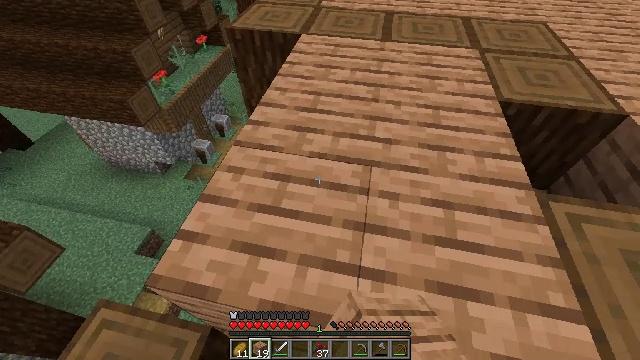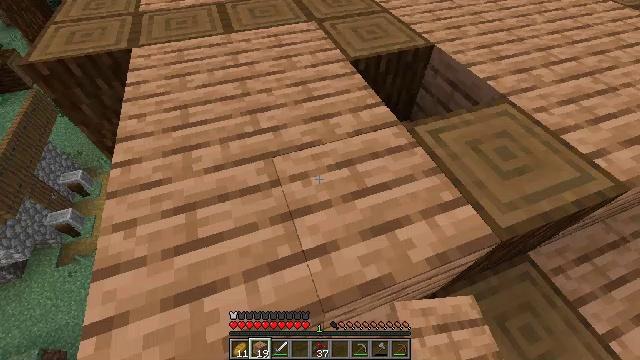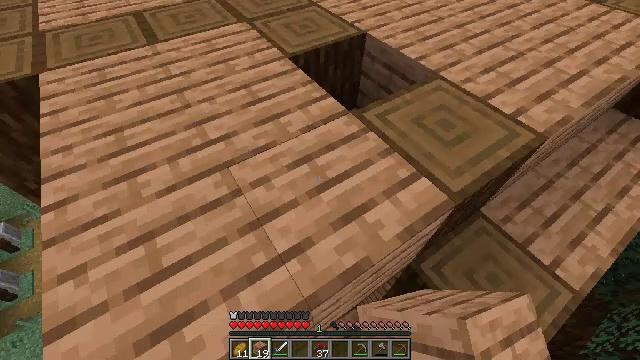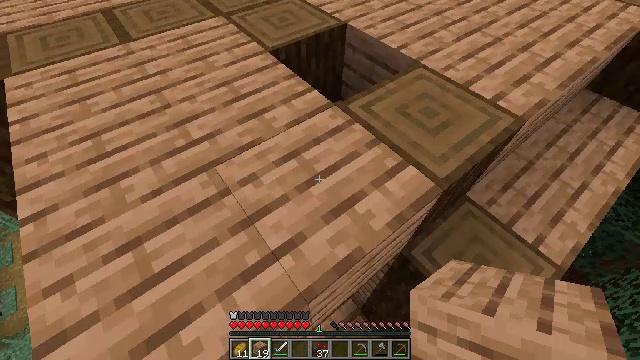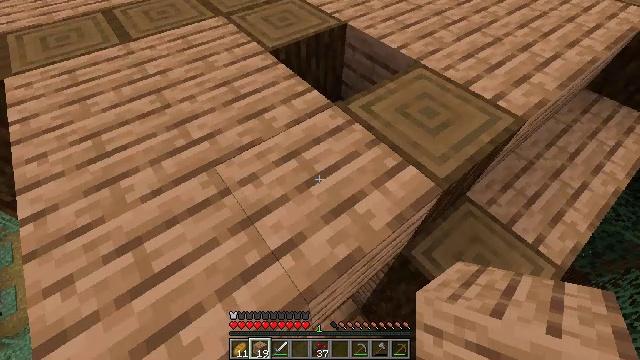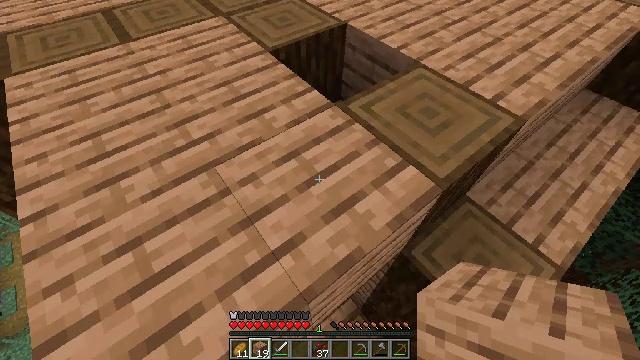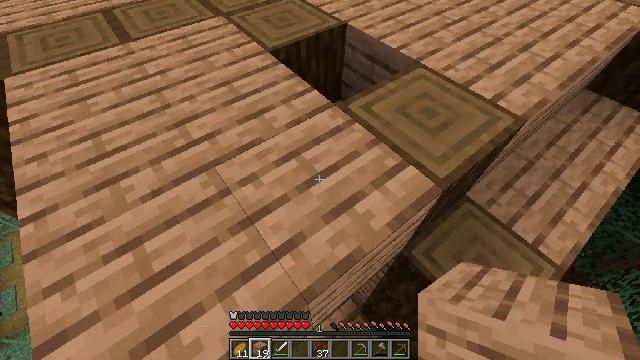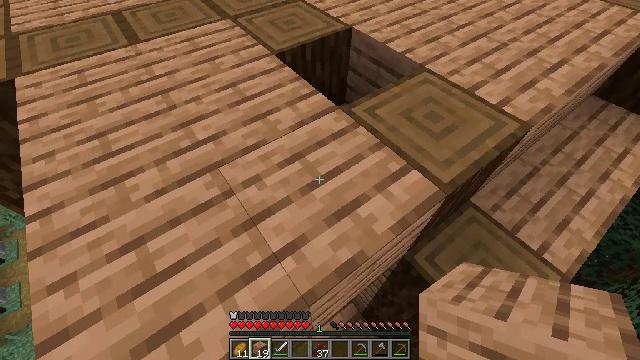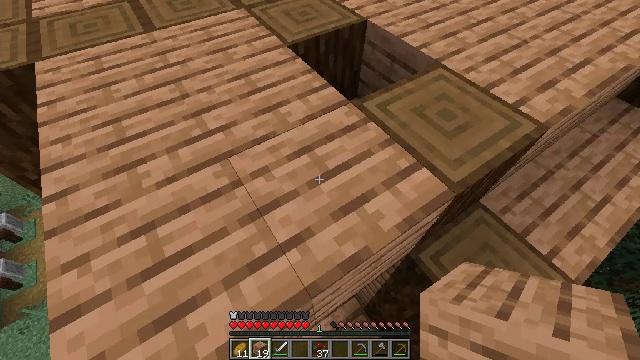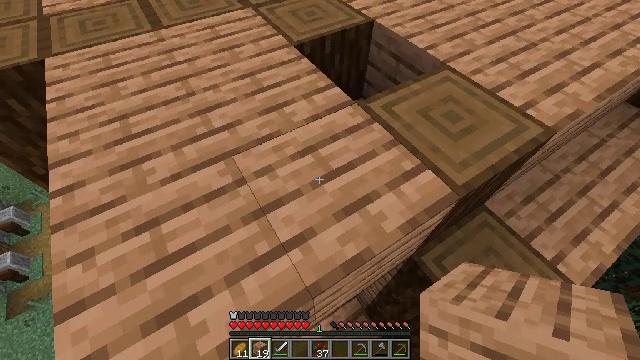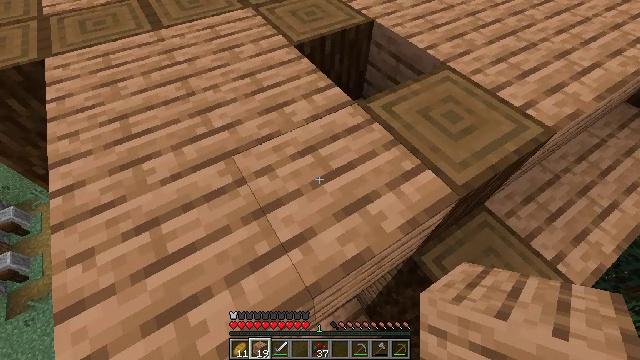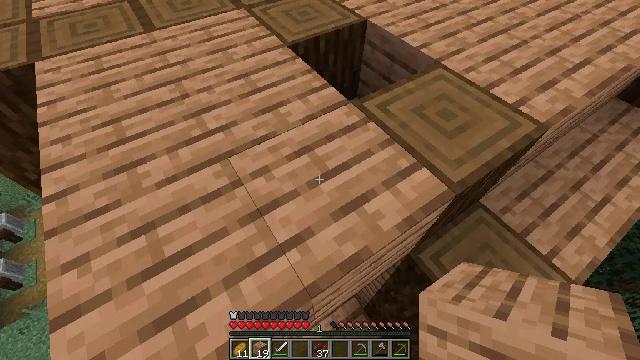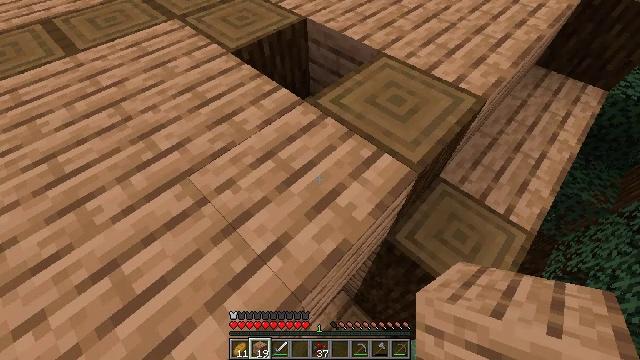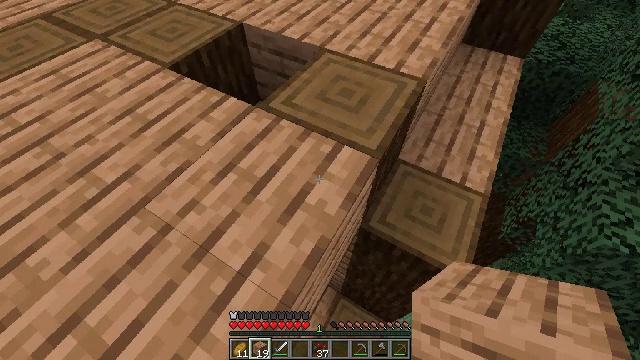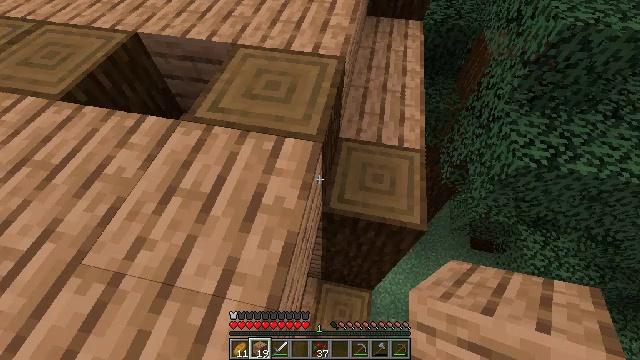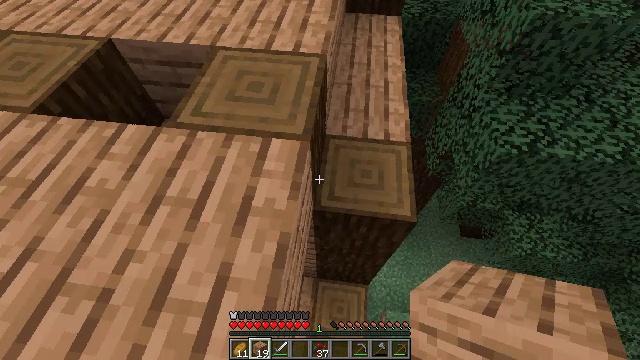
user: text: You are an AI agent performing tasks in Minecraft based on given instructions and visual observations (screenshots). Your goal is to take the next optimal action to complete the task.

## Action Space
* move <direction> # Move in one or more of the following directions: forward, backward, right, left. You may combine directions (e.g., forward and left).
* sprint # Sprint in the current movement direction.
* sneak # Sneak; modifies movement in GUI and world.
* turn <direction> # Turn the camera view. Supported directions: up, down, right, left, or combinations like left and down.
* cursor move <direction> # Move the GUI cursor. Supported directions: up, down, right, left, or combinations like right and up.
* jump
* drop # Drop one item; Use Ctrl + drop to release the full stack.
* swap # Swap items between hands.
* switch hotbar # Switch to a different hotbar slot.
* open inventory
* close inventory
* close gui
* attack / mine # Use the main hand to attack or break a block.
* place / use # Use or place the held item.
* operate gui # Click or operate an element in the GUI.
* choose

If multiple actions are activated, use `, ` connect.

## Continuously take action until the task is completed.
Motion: motion action
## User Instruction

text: Gather spruce leaves to collect foliage.
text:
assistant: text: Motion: sneak, turn right and down
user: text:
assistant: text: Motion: sneak, turn right
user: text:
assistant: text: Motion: sneak, turn right and down
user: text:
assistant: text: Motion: sneak
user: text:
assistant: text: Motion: sneak
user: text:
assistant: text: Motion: sneak
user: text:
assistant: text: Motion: sneak, turn left
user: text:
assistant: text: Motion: sneak, turn left and down
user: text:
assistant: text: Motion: sneak, turn left
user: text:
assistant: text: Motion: sneak
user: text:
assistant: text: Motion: sneak, turn right
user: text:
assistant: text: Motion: sneak, turn right
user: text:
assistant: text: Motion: sneak, turn right
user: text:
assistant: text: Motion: sneak, turn right and down
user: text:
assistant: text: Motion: sneak, turn right
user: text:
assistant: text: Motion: sneak
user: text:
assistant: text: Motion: sneak
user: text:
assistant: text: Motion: sneak
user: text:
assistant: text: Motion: move left, sneak
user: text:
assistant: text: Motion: move left, sneak, turn right and up
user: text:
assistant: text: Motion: move forward and move left, sneak, turn right and up
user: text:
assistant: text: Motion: move forward and move left, sneak, turn right and up
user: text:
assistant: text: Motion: move forward and move left, sneak, turn right and up
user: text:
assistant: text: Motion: move forward and move left, sneak, turn up
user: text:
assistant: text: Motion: move forward and move left, sneak, turn up
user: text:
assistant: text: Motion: move forward and move left, sneak
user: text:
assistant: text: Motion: move forward
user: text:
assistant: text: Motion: move forward
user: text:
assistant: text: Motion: move forward, turn left
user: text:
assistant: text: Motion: move forward, turn left